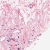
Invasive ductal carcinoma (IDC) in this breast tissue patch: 0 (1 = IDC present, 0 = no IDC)